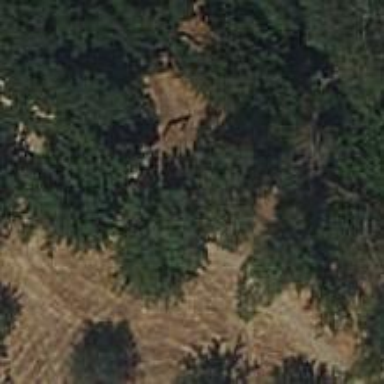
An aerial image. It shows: Natural monument featuring deciduous broadleaved tree.